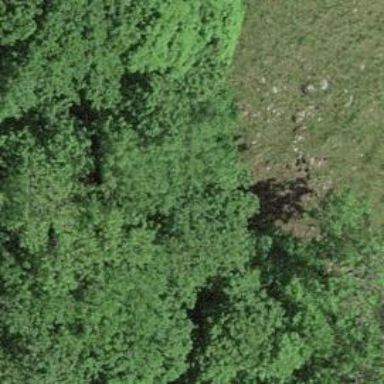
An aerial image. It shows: Forest.